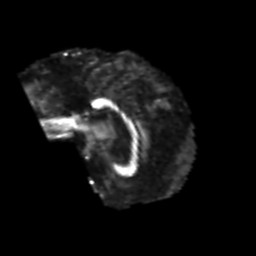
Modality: FA
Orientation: sagittal
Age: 45
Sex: male
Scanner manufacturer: siemens
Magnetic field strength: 3 T
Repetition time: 4.999 s
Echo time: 0.07946 s